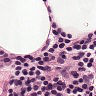
Metastatic tissue present: no